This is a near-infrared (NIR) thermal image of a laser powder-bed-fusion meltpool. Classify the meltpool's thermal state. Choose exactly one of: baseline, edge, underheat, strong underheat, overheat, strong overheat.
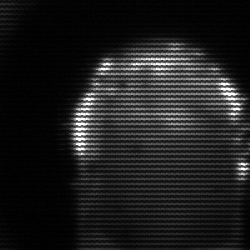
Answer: baseline